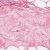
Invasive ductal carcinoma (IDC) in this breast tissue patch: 0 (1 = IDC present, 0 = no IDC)